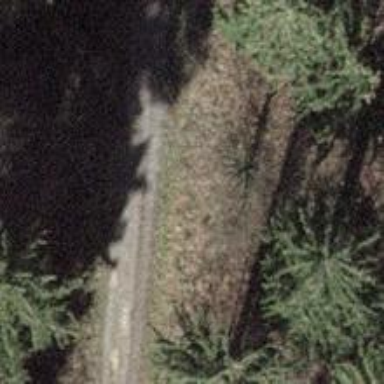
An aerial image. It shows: Compacted grade3 forestry track for forestry vehicles.